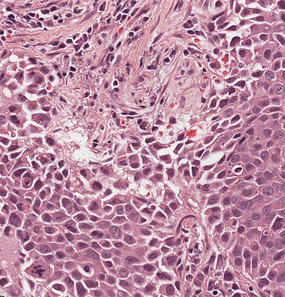
Tumor epithelial tissue: yes
Tumor-associated stroma tissue: yes
Normal tissue: no